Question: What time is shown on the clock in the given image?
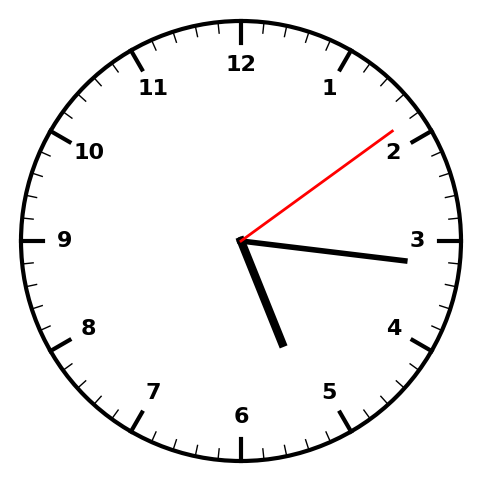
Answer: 05:16:09